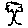
Label: tree